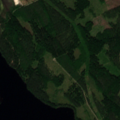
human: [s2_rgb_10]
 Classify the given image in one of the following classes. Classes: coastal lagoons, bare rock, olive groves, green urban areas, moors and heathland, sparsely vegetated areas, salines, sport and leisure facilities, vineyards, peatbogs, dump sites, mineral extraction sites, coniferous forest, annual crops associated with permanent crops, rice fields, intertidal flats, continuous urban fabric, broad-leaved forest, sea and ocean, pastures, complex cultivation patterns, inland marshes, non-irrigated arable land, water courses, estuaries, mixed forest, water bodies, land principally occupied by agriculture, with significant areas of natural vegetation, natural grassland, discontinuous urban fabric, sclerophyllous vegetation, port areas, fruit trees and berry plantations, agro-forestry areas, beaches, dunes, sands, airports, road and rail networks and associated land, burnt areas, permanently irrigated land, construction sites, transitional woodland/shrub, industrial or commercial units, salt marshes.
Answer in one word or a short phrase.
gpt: construction sites, coniferous forest, mixed forest, transitional woodland/shrub, water bodies